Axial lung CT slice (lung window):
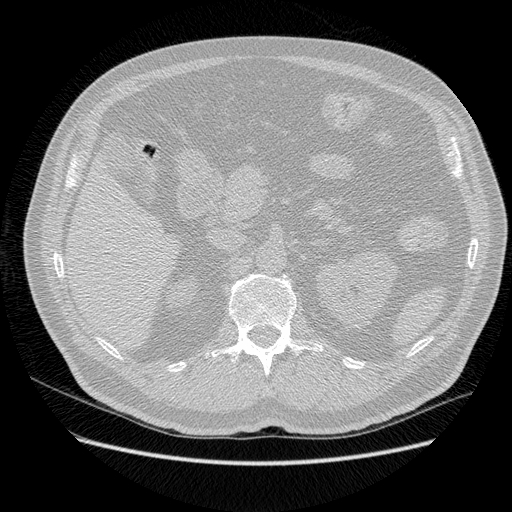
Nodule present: no